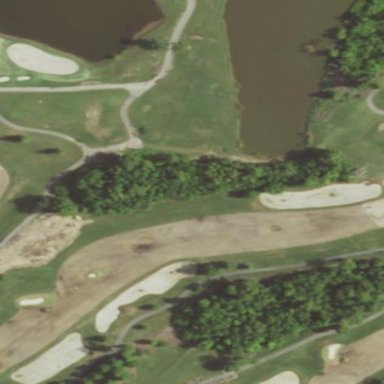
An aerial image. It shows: Grassy area designated as golf fairway.